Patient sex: F
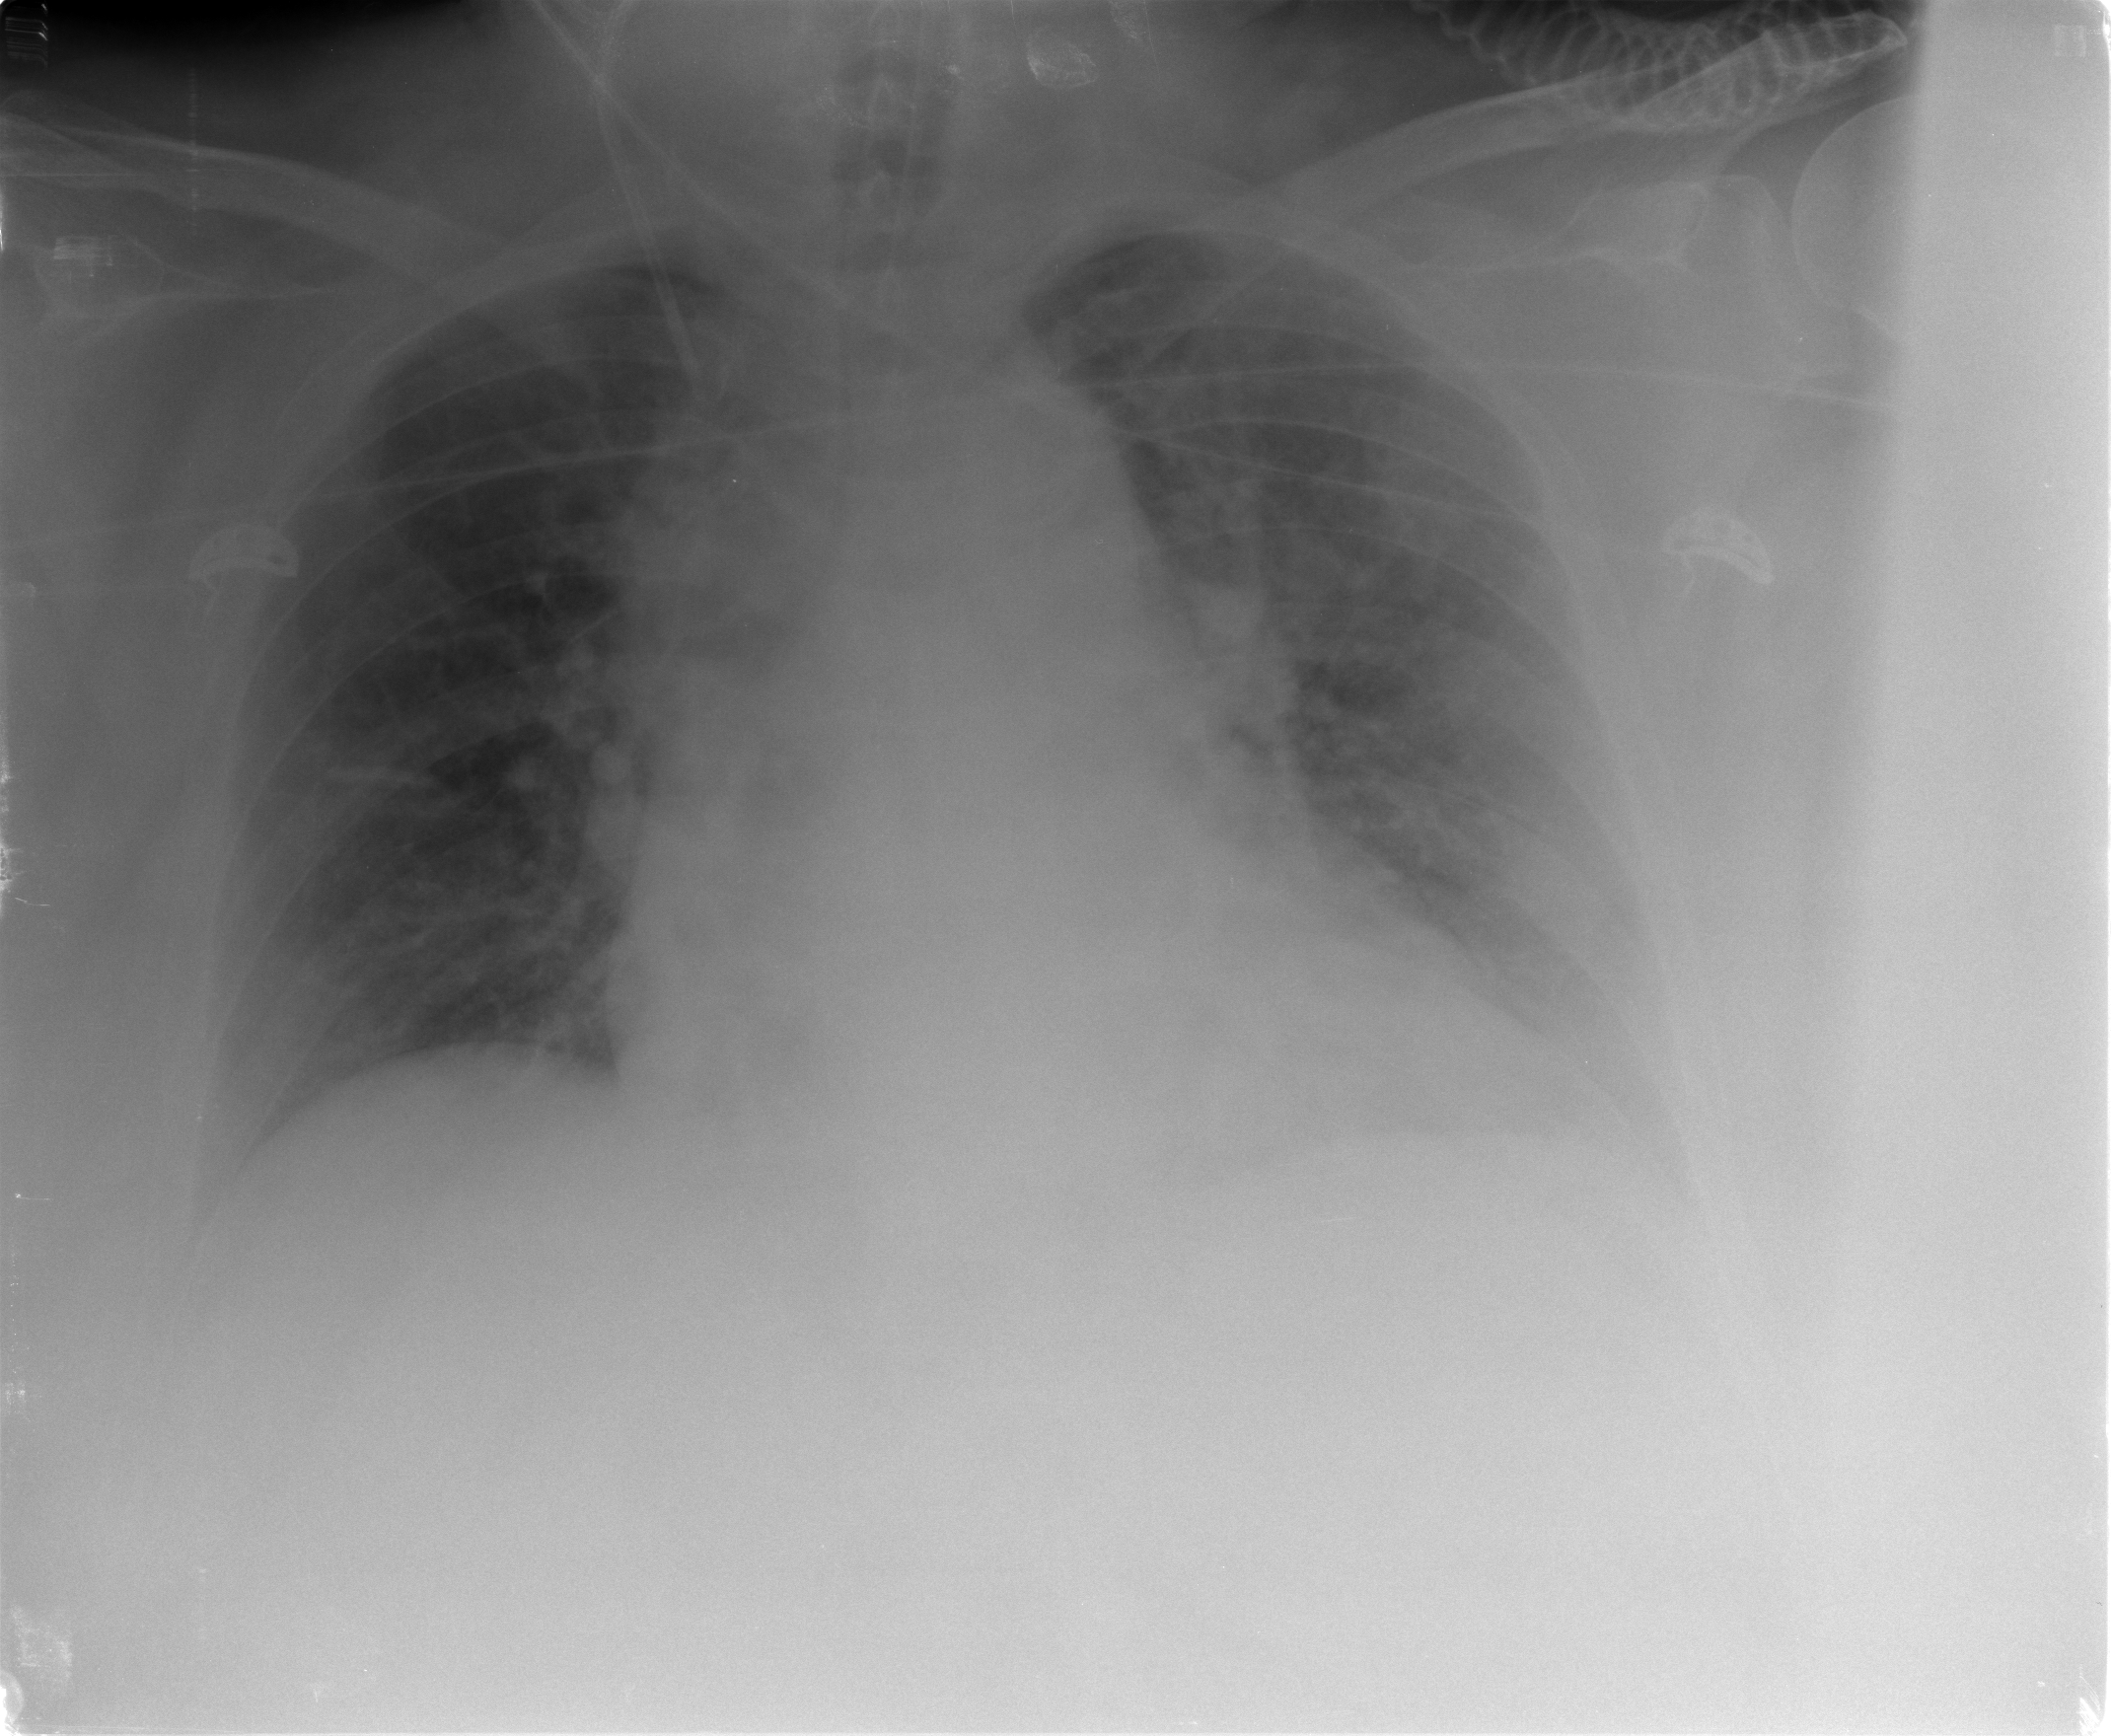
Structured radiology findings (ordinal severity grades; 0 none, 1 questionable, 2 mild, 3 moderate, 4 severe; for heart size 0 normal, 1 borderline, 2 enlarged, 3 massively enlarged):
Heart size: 2
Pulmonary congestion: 2
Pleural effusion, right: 0
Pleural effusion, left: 2
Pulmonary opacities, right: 0
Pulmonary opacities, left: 0
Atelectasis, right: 0
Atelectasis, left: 2